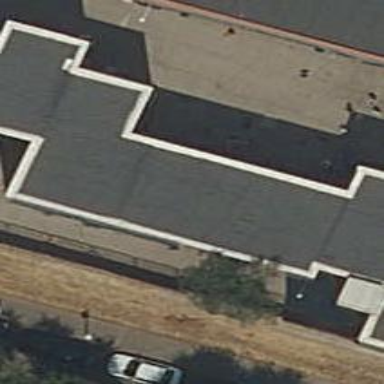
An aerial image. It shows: School building.